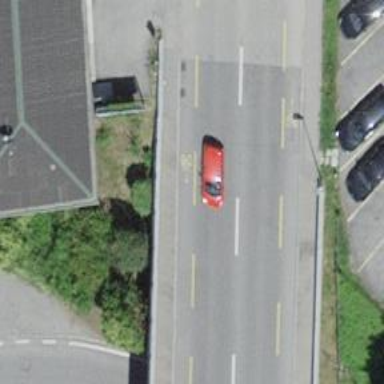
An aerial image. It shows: Primary highway bridge with asphalt surface. It includes designated lane for cyclists.